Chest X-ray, PA view. Patient: 44 years old, sex F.
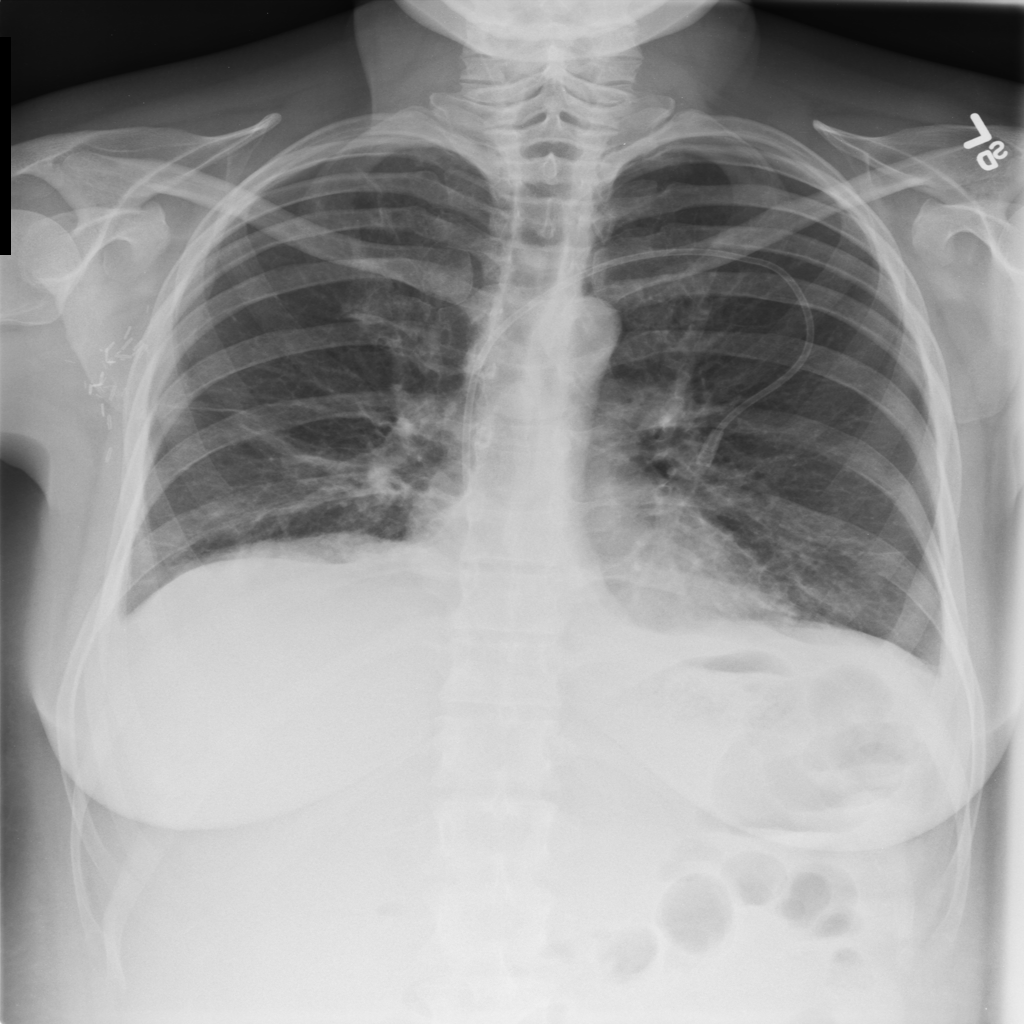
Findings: Effusion